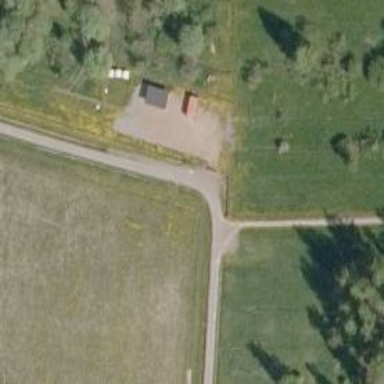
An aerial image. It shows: Animal breeding facility.